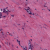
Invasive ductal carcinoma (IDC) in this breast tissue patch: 1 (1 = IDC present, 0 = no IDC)